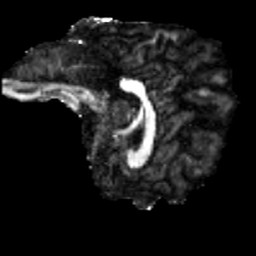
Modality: FA
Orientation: sagittal
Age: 25
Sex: male
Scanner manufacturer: siemens
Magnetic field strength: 3 T
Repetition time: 3.5 s
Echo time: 0.086 s